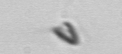
Label: Pyramimonas